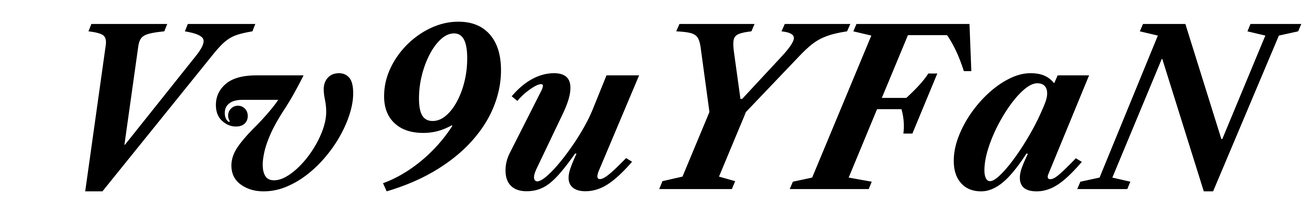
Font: LibreCaslonText-Italic_Bold_Italic